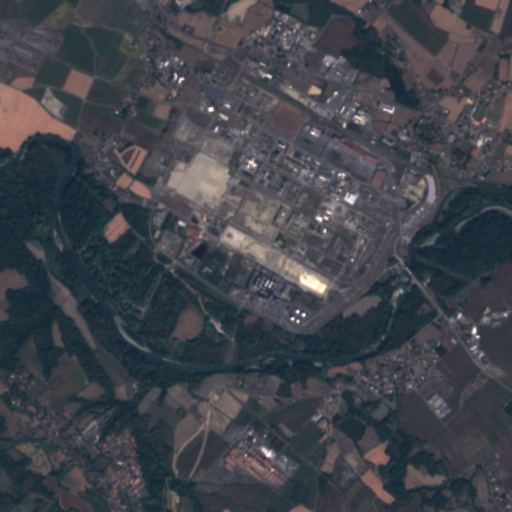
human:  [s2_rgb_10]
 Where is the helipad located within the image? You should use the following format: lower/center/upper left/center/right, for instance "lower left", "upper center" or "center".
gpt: The helipad is located in the upper left of the image.
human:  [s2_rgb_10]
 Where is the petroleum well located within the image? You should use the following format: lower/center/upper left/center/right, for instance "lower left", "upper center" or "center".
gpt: The petroleum well is located in the upper center of the image.
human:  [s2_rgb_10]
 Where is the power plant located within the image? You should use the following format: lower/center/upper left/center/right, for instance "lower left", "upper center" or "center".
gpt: The power plant is located in the upper center of the image.
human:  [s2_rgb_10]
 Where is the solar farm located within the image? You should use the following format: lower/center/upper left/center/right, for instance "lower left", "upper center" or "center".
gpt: The solar farm is located in the center right of the image.
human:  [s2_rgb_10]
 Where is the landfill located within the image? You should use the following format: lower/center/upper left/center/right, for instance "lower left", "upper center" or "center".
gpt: There is no landfill in the image.